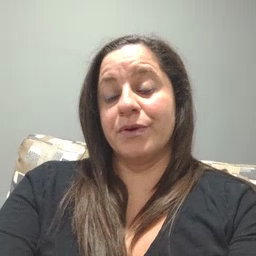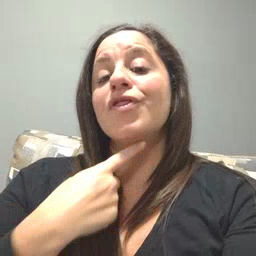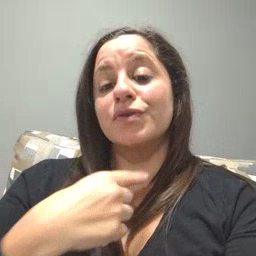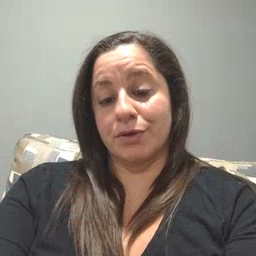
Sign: thirsty